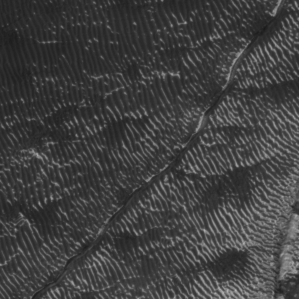
Label: frost